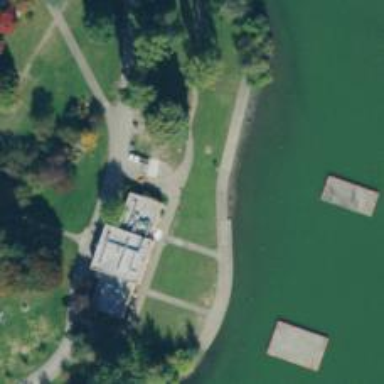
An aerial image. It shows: Lifeguard platform for emergency situations.